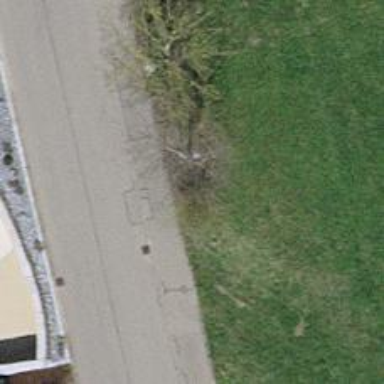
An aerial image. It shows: Urban tree adds touch of nature to the surroundings.